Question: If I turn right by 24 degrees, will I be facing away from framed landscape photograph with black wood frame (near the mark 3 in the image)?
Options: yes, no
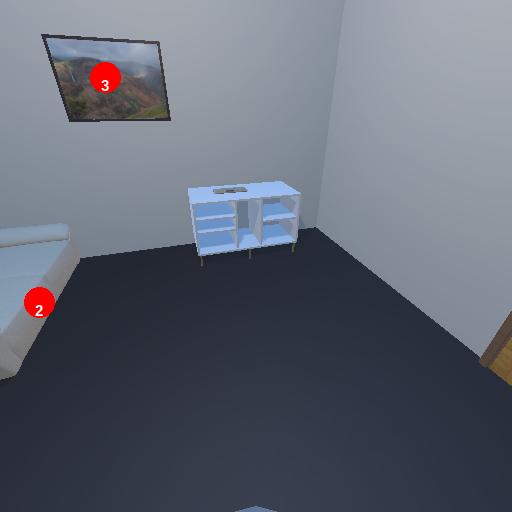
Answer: yes